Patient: sex F, age 75
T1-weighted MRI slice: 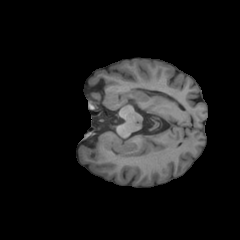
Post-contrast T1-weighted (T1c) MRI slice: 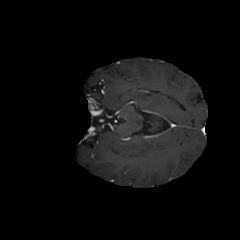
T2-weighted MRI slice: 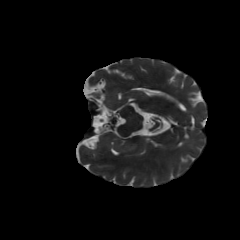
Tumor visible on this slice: no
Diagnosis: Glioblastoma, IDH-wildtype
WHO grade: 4